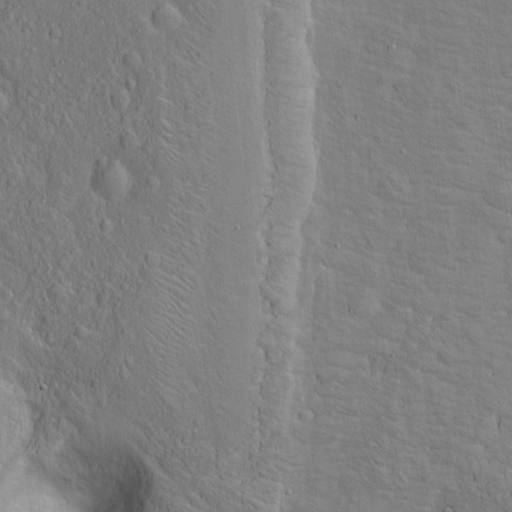
Objects detected: cone